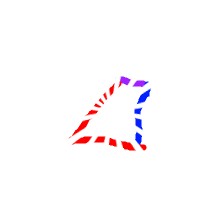
Shape: trapezoid